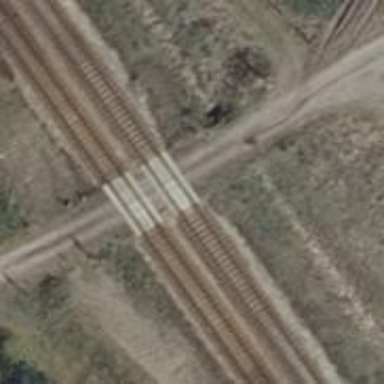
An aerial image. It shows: Railway level crossing.